Question: I have a project file structure like this:
'''
.
+-- CMakeLists.txt
+-- deps
| +-- cxxtest
| +-- eigen
+-- main.cpp
+-- tests
+-- CMakeLists.txt
+-- hello_world.cpp
'''
and the two CMakeLists.txt files and two .cpp files are

So my question is why I have to put the Eigen library setup in the top level of CMakeLists.txt file as follow to make the top level .cpp file work, i.e., finding the Eigen/Dense header, but the lower level of .cpp will always work no matter if both the top and the lower levels of CMakeLists.txt files have the following setup or not?
'''
find_package(Eigen3 3.3 REQUIRED NO_MODULE)
target_link_libraries(proj Eigen3::Eigen)
'''
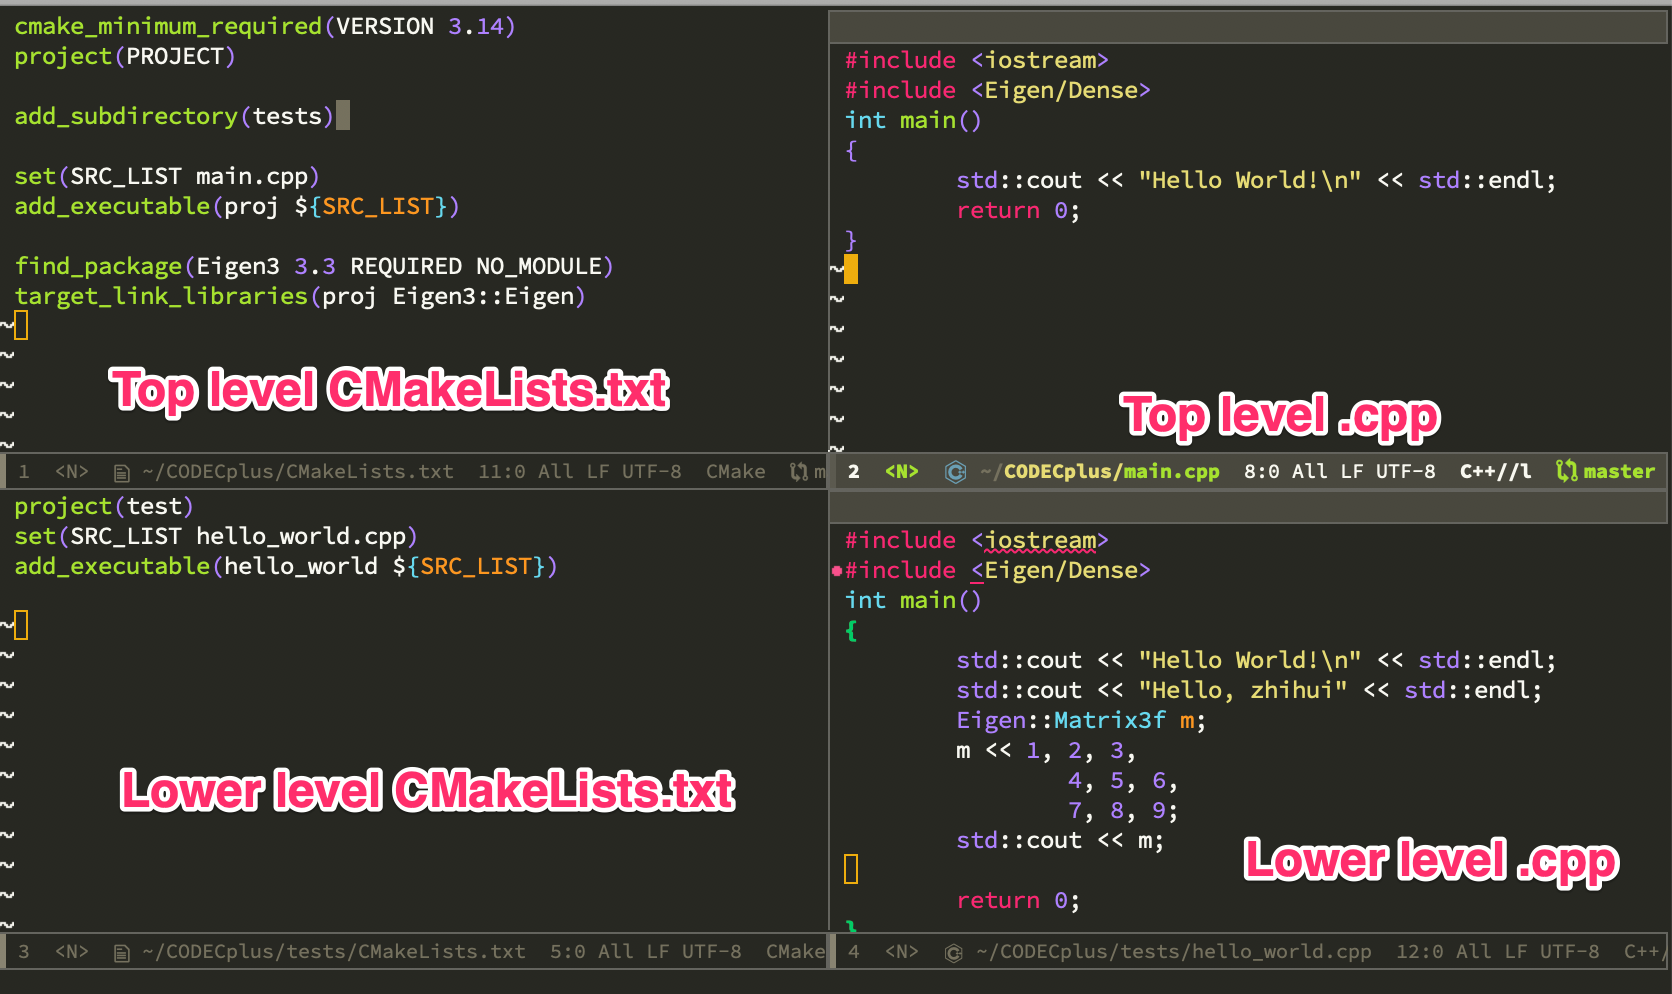
Answer: I guess you want to use the local Eigen library in your project directory tree, i.e. 'deps/eigen'. The easiest way to do this is to just add the Eigen subdirectory as normal, using 'add_subdirectory'. You also might need to change the target library from 'Eigen3::Eigen' to 'eigen'. The main 'CMakeLists.txt' then looks like this:
'''
cmake_minimum_required(VERSION 3.14)
project(PROJECT)
add_subdirectory(deps/eigen)
add_subdirectory(tests)
set(SRC_LIST main.cpp)
add_executable(proj ${SRC_LIST})
target_link_libraries(proj eigen)
'''
Also, in order to make the unit test 'hello_world.cpp' work you need to add the linking to the Eigen library in the 'CMakeLists.txt' in the 'tests' directory, i.e.:
'''
target_link_libraries(hello_world eigen)
'''